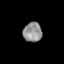
Tissue: lung
Cell type: T cells
Senescence score: 0.2346
Nuclear area (px): 352
Mean DAPI intensity: 147.685